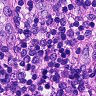
Metastatic tissue present: no